Question: I have a little strange problem, that i am unable to reload a UITableView in a Popover. I have a function which i call from my parent View Controller but it always crashes with the error '... found a nil value' - but how can be my UITableView be nil?

So with this code shown in my screenshot i'll always get "its nil" in my console. But why?
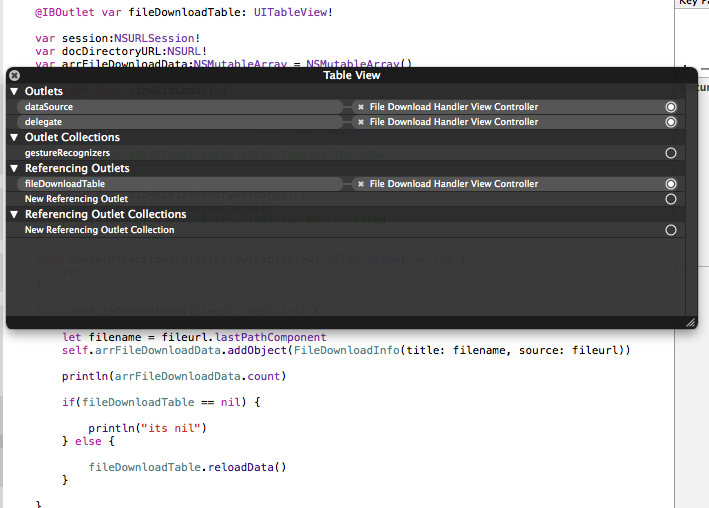
Answer: In viewWillAppear the view isn't visible yet, so if you reload your data there then it should work. I would try moving the call to reload the table to viewWillAppear to see if that solves the issue or not